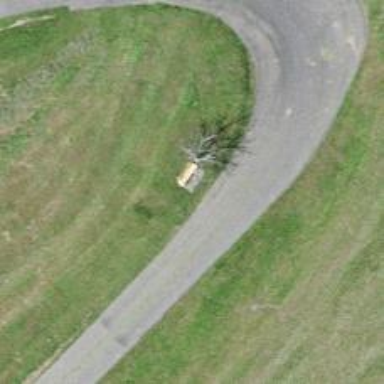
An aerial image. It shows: Bench.